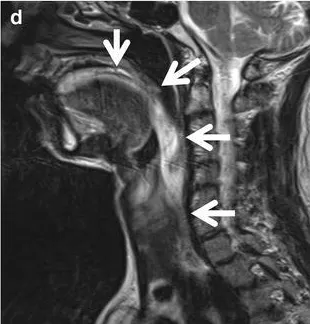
Radiological findings. C, d: T2-weighted magnetic resonance imaging revealed a high-intensity area within the tumor (arrow) (c axial, d sagittal).
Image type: radiology (mri)